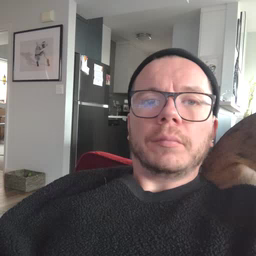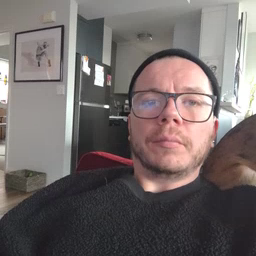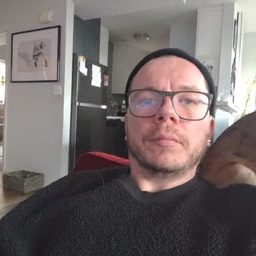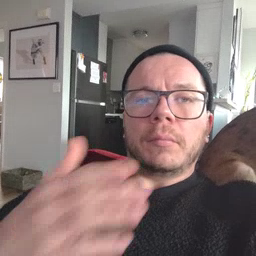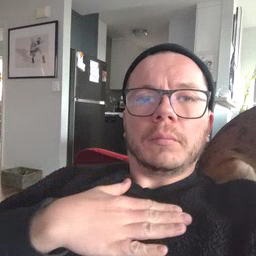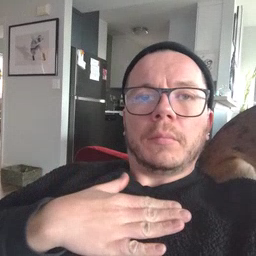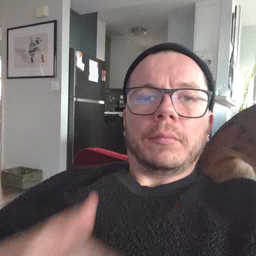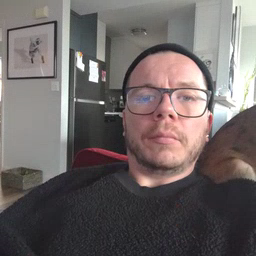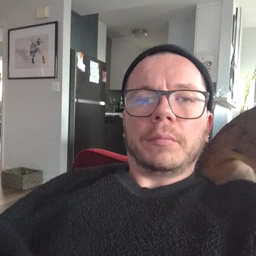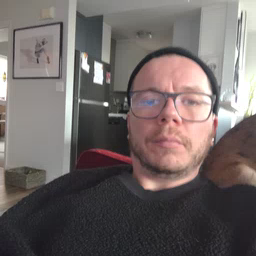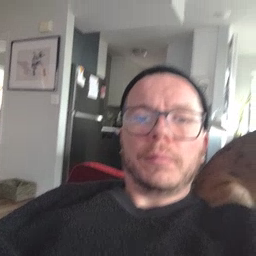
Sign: minemy